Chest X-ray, AP view. Patient: 20 years old, sex M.
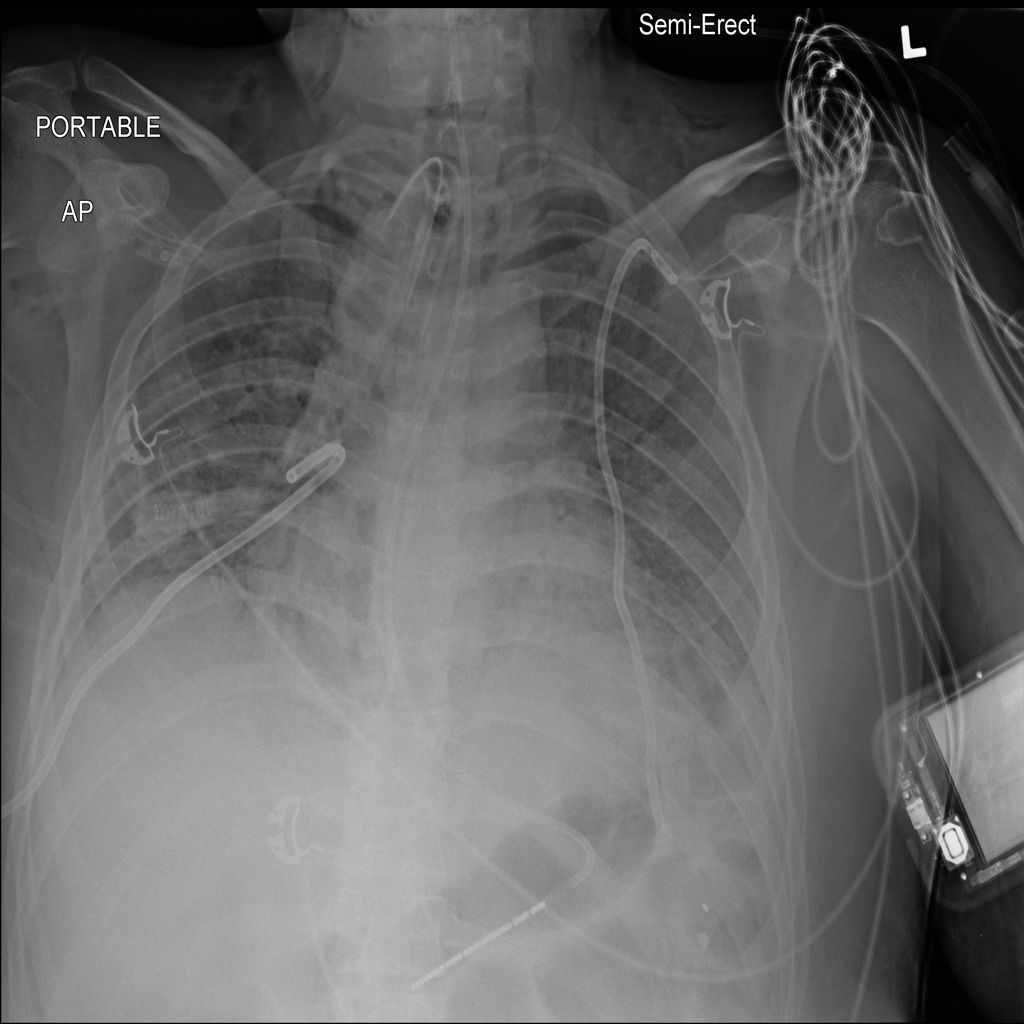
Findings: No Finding